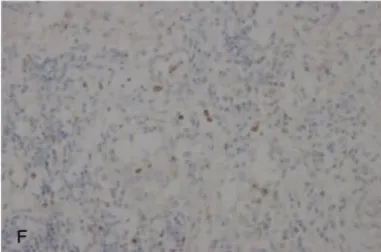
Photograph of surgical specimen. Ki-67. Antigen markers (x400).
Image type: pathology (immunostaining)